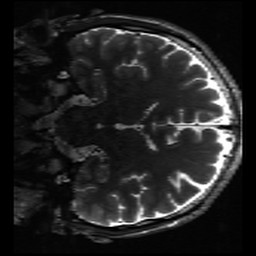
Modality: inplaneT2
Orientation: coronal